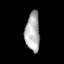
Tissue: lung
Cell type: Others
Senescence score: 0.2262
Nuclear area (px): 555
Mean DAPI intensity: 175.757